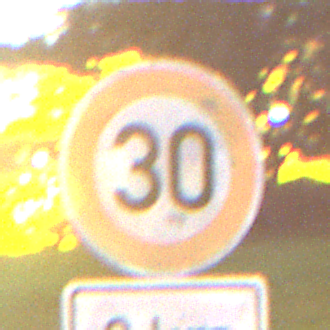
Verkehrszeichen: Geschwindigkeit30
Zusatzzeichen unten: Entfernungsangaben2
Umgebung: Outdoor, Suburban
Tageszeit: Night
Wetter: Clear
Licht: Artificial
Jahreszeit: NotSpecified
Kontrast: MediumContrast